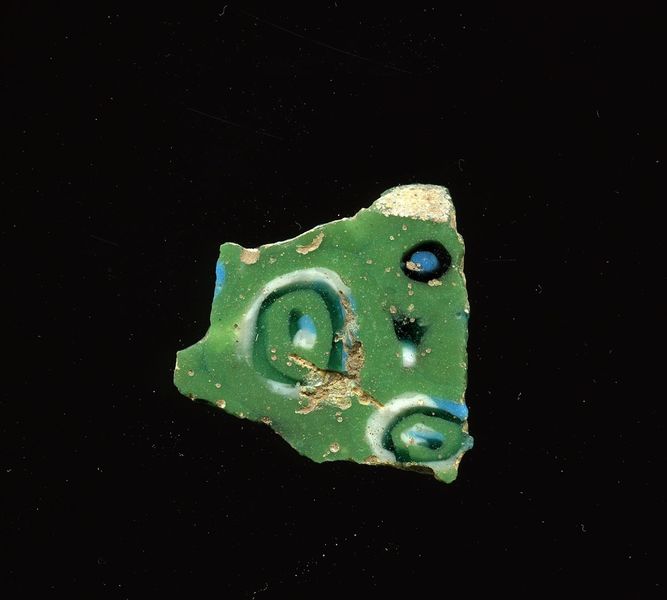
Titel: Mosaikglasfragment
Standort: Hamburg
Institution: Museum für Kunst und Gewerbe Hamburg
Schlagwörter: glas, antike, geschnitten, mosaik, wandschmuck, kaiserzeit, gepresst, bodenbeläge, frühe kaiserzeit, prinzipat, römische, mittlere, späte